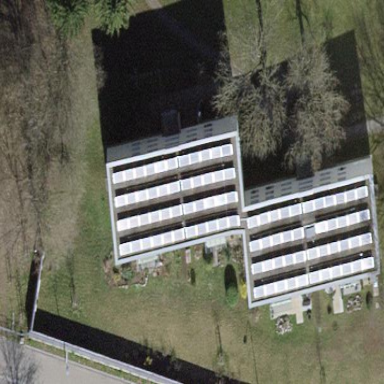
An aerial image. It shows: Apartment building with solar photovoltaic panel generator on its flat roof.